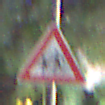
Verkehrszeichen: KinderRechts
Umgebung: Outdoor, Suburban
Tageszeit: Night
Wetter: PartlyCloudy
Licht: Artificial
Jahreszeit: NotSpecified
Kontrast: HighContrast